Field crop: maize
Growth stage: 2
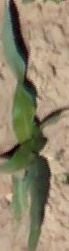
Species: maize